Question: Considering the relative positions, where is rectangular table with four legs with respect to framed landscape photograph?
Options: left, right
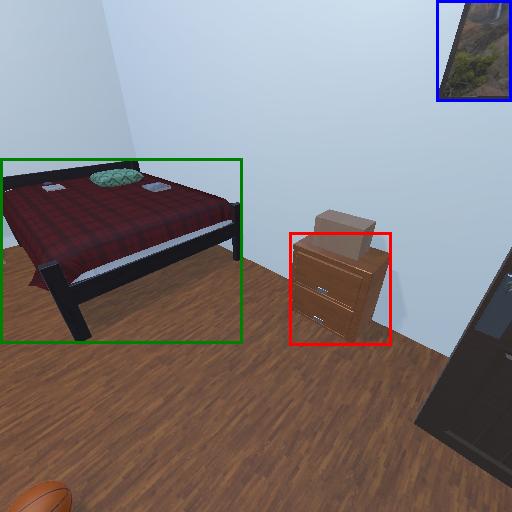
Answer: left